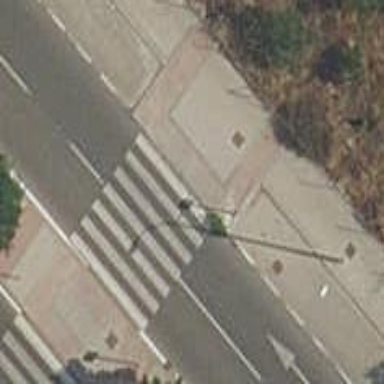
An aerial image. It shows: Marked footway crossing with island.